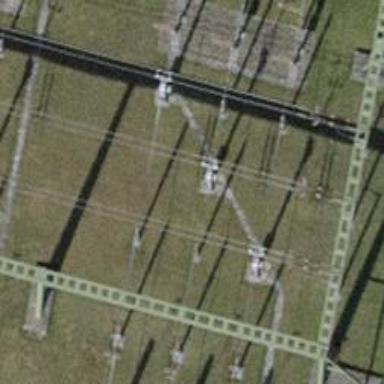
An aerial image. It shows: Switch for power supply.